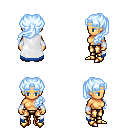
a pixel art fantasy rpg character, female body template, human, tanned skin, white trimmed cape, gold greaves, white cyan princess hairstyle, white cloth bracers, gold boots, four views (front, back, left, right), 2x2 character sprite sheet, small pixel art, hard edges, no anti-aliasing